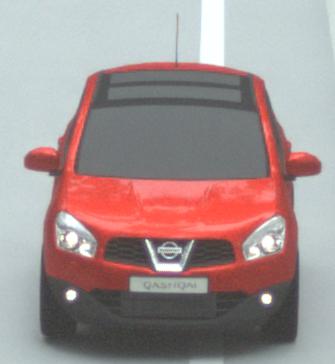
Make: Nissan
Model: Qashqai 1.6
Detailed model: Qashqai (J10)
Model produced from: 2010/03
Model produced until: 2010/08
Doors: 5
Color: red
Road condition: dry road
Daytime: sunrise or sunset
Contrast: medium contrast